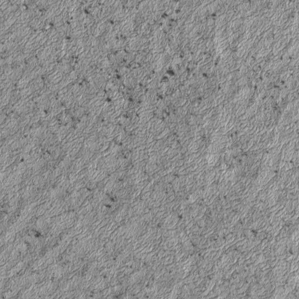
Label: frost